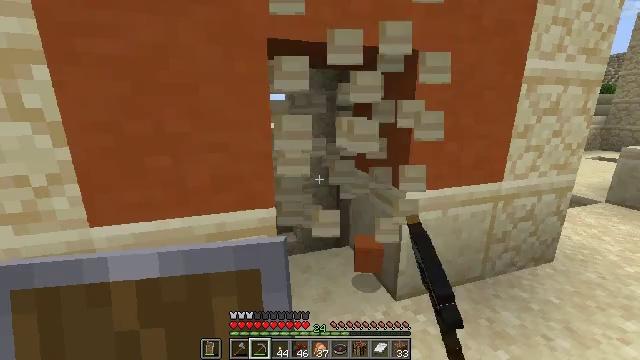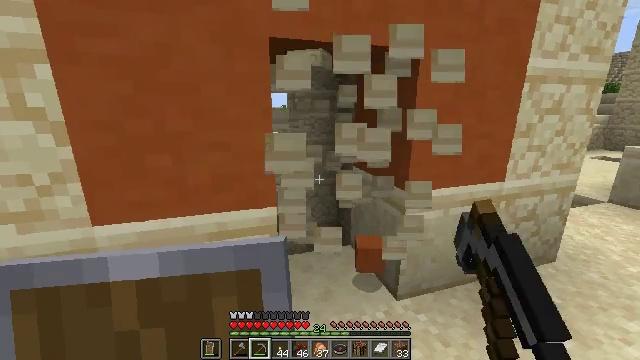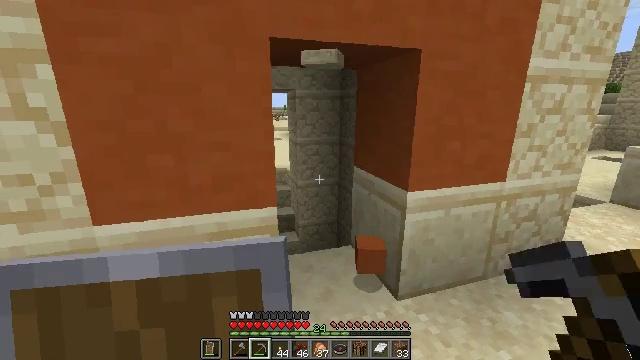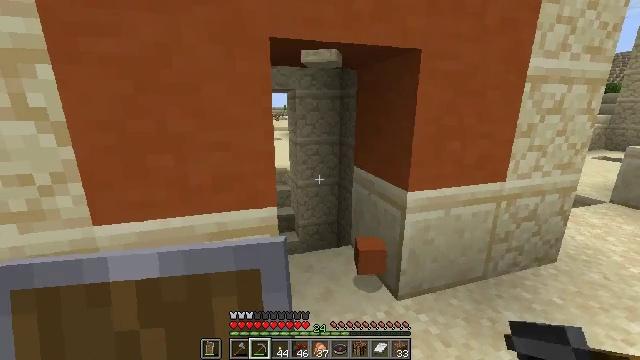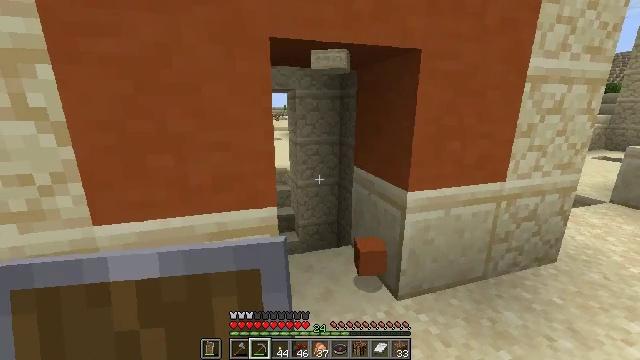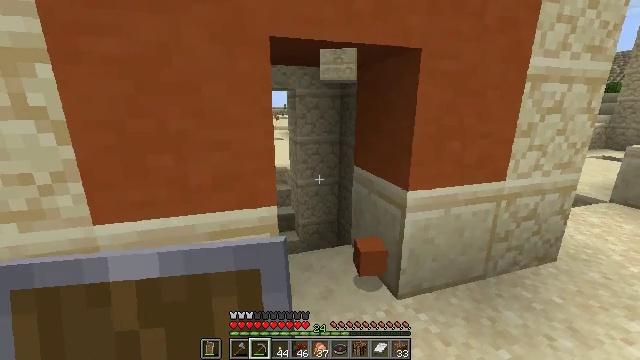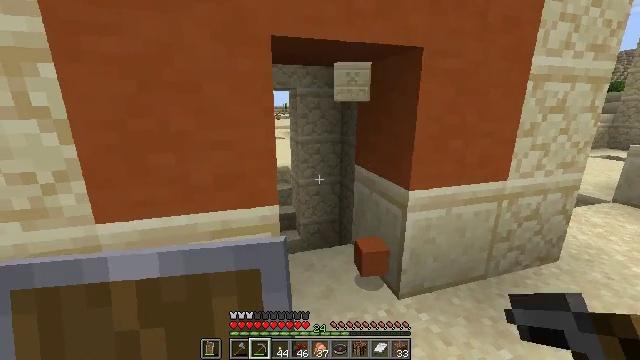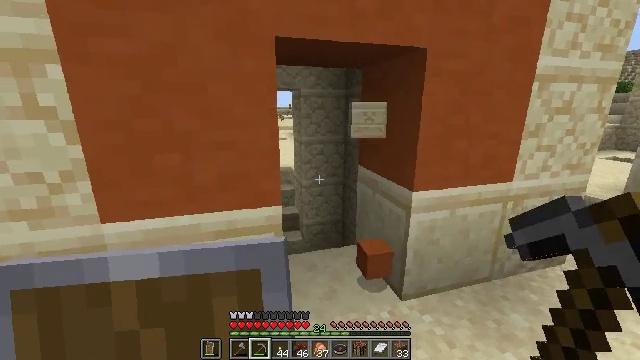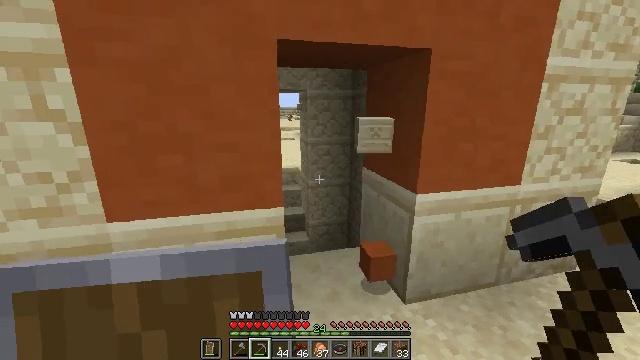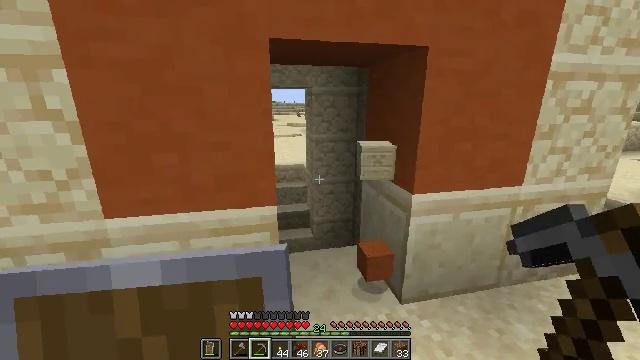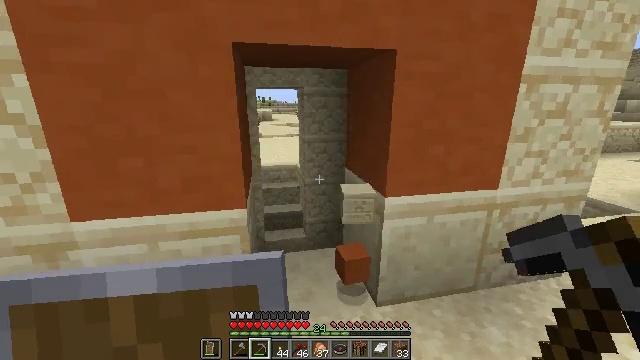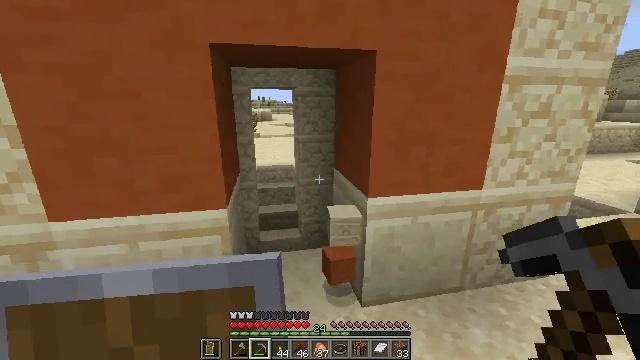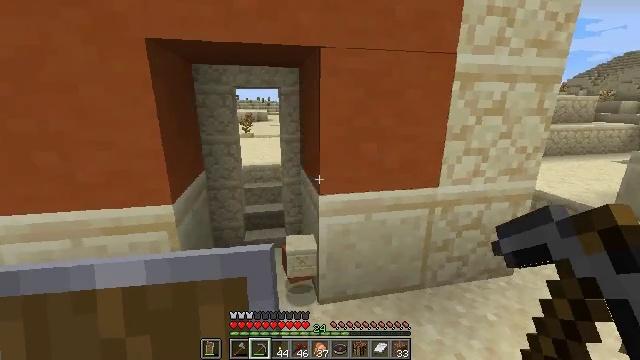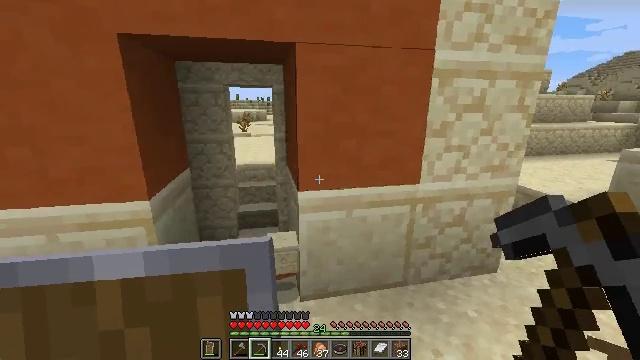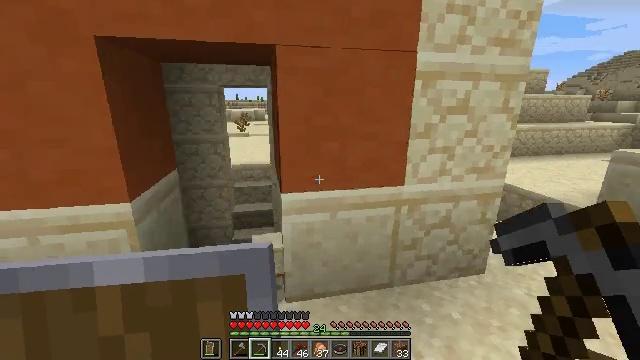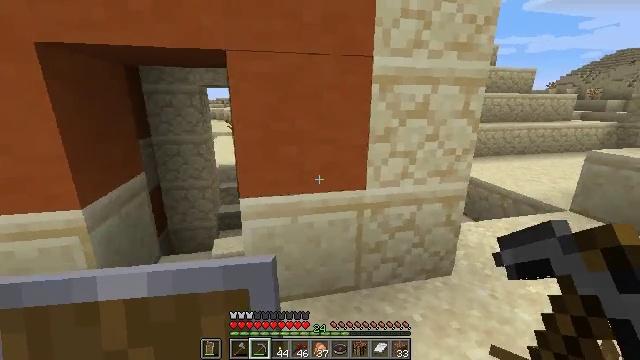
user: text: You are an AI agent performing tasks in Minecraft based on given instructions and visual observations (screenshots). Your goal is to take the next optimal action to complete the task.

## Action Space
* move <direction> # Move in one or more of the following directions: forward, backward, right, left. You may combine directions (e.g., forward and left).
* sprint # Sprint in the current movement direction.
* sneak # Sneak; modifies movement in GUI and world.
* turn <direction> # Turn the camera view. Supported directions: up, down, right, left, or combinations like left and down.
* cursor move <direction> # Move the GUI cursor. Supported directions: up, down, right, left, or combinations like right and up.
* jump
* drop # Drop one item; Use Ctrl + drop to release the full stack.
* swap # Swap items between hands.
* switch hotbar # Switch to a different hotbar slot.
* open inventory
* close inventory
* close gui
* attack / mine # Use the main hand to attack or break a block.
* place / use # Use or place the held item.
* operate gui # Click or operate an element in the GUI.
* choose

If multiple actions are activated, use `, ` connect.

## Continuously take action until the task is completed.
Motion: motion action
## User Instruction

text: Harvest the orange terracotta from structures or biomes.
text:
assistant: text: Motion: attack / mine
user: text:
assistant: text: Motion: attack / mine
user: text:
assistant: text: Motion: attack / mine
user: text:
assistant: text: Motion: attack / mine
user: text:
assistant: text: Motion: attack / mine
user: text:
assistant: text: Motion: attack / mine
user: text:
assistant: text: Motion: no_op
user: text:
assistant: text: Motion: move right, turn left
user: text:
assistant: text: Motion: move right, turn left
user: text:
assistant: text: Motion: move right
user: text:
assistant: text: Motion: move right
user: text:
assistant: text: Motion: move right
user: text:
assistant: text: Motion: move right
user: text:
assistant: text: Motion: move right
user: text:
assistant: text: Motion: move right
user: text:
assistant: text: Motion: move right, turn right
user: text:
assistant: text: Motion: move right, turn right and down
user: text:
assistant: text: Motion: move forward and move right, turn right
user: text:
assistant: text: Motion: move forward
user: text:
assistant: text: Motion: move forward
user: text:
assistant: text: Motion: no_op
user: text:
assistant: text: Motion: turn right and down
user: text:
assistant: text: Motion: move forward, turn right and down
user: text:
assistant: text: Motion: move forward
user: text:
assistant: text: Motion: move forward
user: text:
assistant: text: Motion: move forward and move right, turn left
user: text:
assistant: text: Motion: move forward and move right, turn left
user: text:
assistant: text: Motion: move forward and move right, turn left
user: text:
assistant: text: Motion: move forward and move right, turn left
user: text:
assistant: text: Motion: move forward, turn left